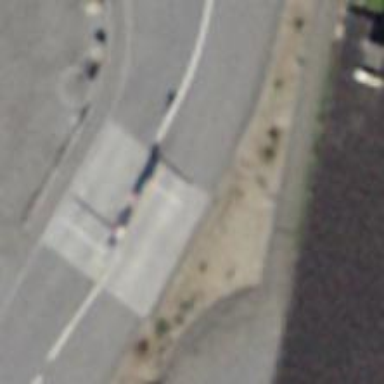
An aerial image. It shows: Lift gate barrier.